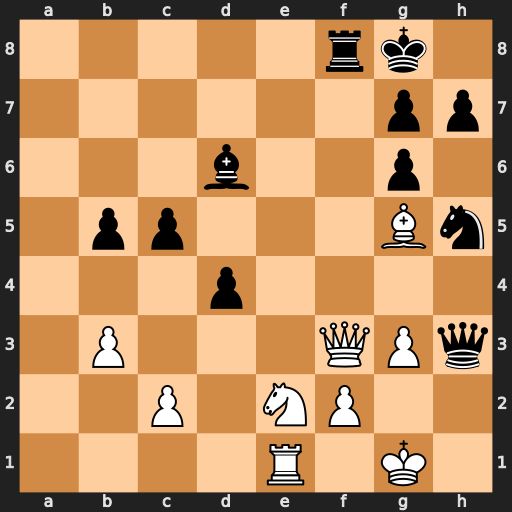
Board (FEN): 5rk1/6pp/3b2p1/1pp3Bn/3p4/1P3QPq/2P1NP2/4R1K1
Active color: w
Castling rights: -
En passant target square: -
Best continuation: Qd5+ Kh8 Qxd6